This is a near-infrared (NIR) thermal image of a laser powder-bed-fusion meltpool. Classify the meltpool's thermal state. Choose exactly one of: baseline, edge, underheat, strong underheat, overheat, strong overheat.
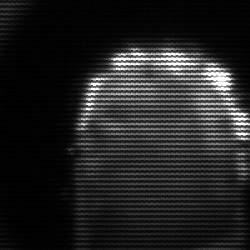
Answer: baseline